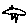
Label: bird